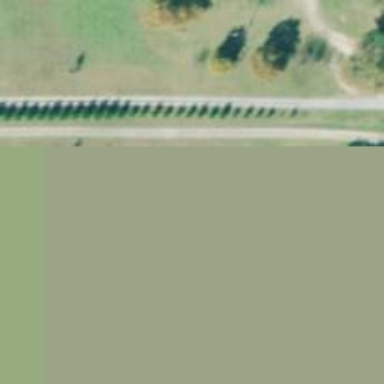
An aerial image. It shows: Driveway leading to service road.